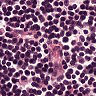
Metastatic tissue present: no